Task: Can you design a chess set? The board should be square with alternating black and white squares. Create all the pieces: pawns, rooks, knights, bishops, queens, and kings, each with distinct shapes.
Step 4030:
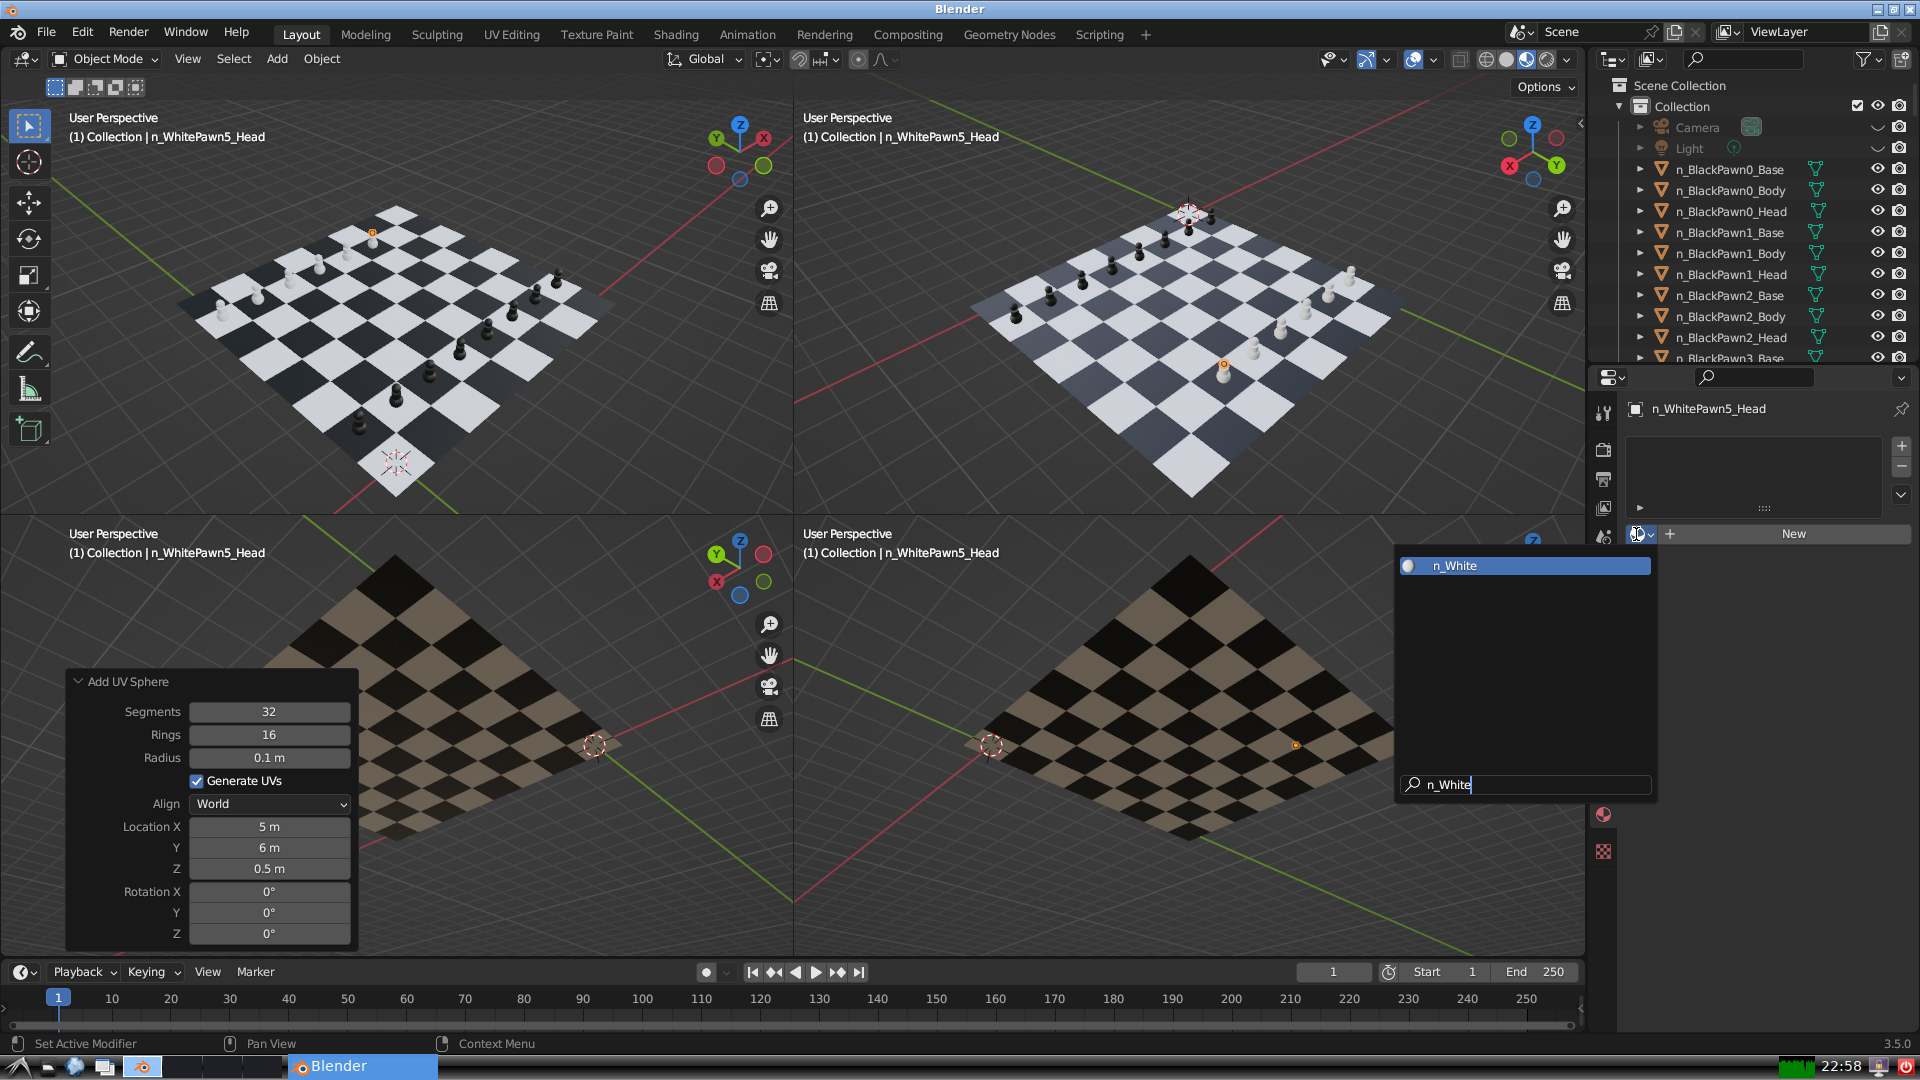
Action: {"key_press": ['Return']}